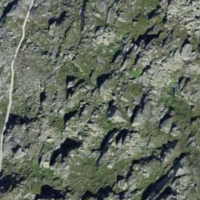
EUNIS habitat code: 48
Species observed at this site:
Bartsia alpina